Question: I'm trying to retrieve some cell addresses with my code. But since the selection is discontinuous it seems like that .Cells doesn't work well.
As you can see in the screenshot, I ask the user to select two rows, the selection is the yellow area (rows number 7 & 9)

when entering my code :
'''
Sub test()
Dim rangeselected As range
Set rangeselected = Application.InputBox("Select the quarters range", "Obtain Range Object", Type:=8)
Debug.Print rangeselected .Cells(1, 1).Address
Debug.Print rangeselected .Cells(2, 1).Address
End Sub
'''
I thought that I will have as a result for the debug.print command : E7 & E9 but instead I get E7 & E8
I don't understand why I get the good result for the first one and not the second one.
I know that in order to have the the good result I should write :
'''
Debug.Print rangeselected .Cells(3, 1).Address
'''
But what can I do in order to get the rows to "follow" each other in the rangeselected variable ?
Because in the selection there are only two rows so I'm a little bit confused.
I hope that my question is clear enough, thank you in advance for your time.
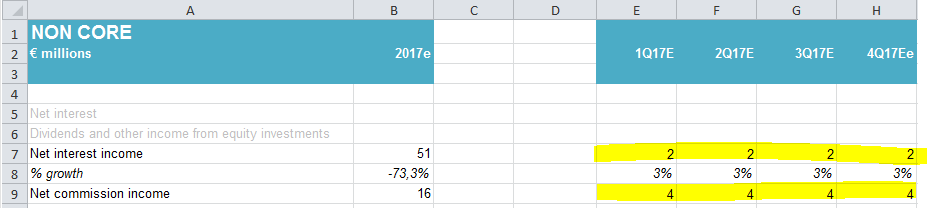
Answer: The 'Cells(r, c)' property of a range object acts very simply, offsetting r ans c from the beginning of the range. You can even give offsets that fall outside the range!
Obviously, this is not adequate to iterate over a 'Multi-area range'. Well, the solution is to iterate over the '.areas' of the 'Multi-area range'.
'''
Dim rangeselected As range
Set rangeselected = Application.InputBox("Select the quarters range", "Obtain Range Object", Type:=8)
For each area in rangeselected.Areas
For each cel in area.Cells '<-- could be also area.Rows, area.Columns...
Next cel
Next area
'''